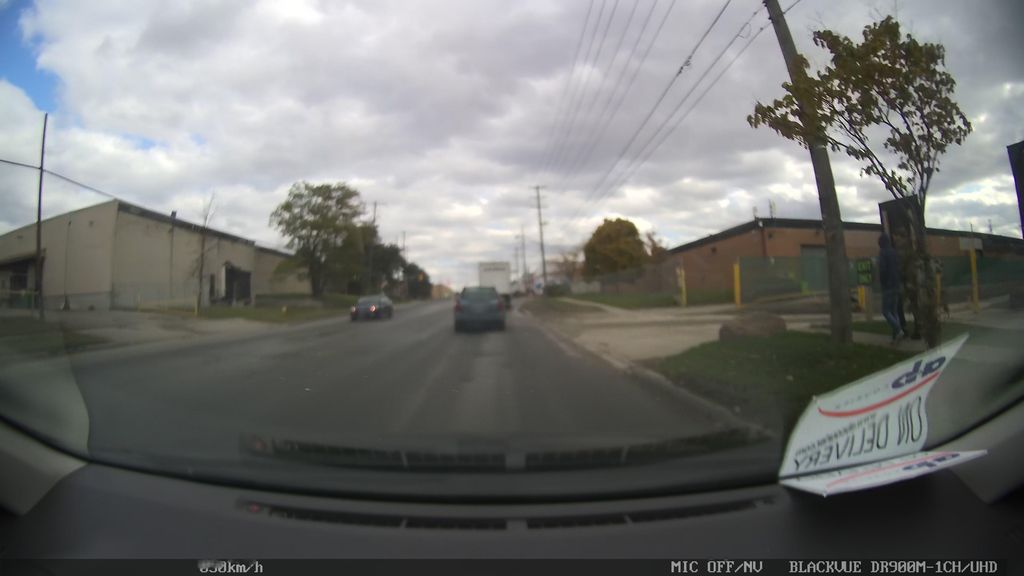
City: toronto